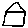
Label: house